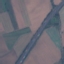
Land use / land cover: Highway